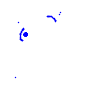
Particle: electron